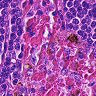
Metastatic tissue present: no